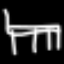
Label: bed